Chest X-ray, PA view. Patient: 66 years old, sex F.
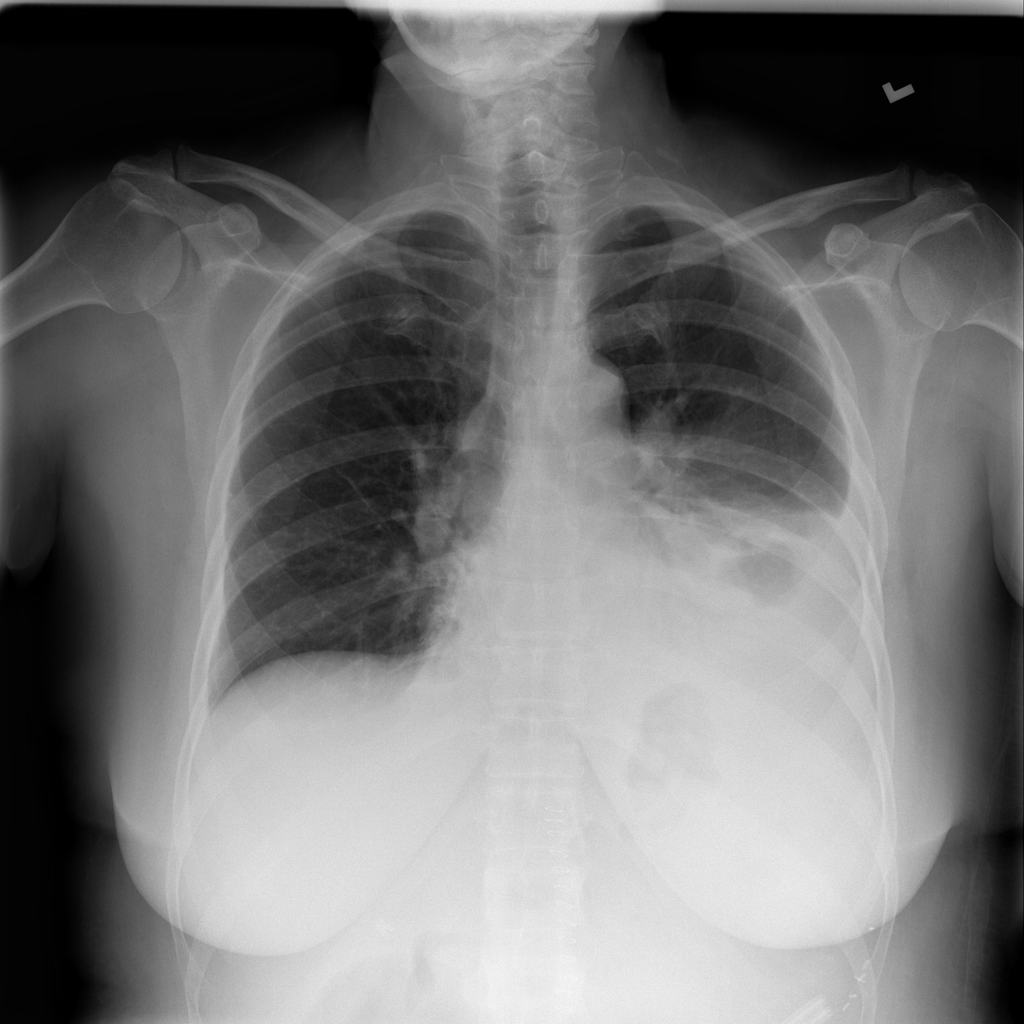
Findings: Atelectasis, Consolidation, Effusion